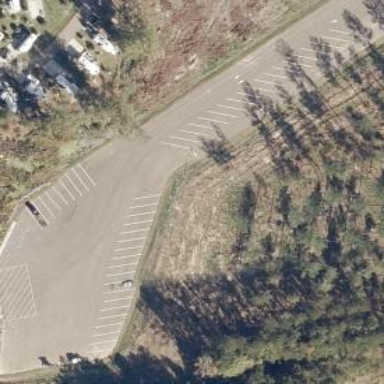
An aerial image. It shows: Parking area.